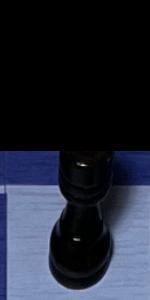
Label: Rook_Black